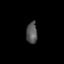
Tissue: skin
Cell type: Others
Senescence score: 0.7588
Nuclear area (px): 226
Mean DAPI intensity: 87.584